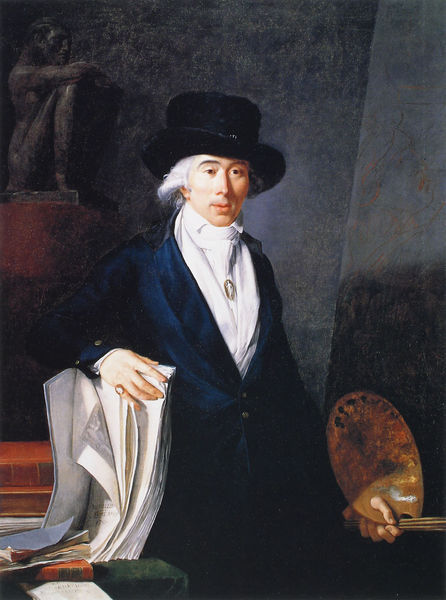
Titel: Selbstporträt
Künstler: Jean-Baptiste Lebrun
Institution: Privatsammlung
Schlagwörter: blau, blätter, gemälde, hand, mann, schatten, weiß, gelb, grün, sitzen, grau, hut, licht, nase, schmuck, schwarz, tisch, rot, tuch, zylinder, anzug, hemd, jacke, wand, arm, kragen, silber, bildnis, herr, portrait, porträt, figur, haare, mantel, brosche, knopf, skulptur, statue, perücke, lächeln, bücher, papier, noten, farben, kette, frack, krawatte, atelier, maler, gehrock, sakko, selbstporträt, weste, ring, buch, medaillon, künstler, text, selbstbildnis, leinwand, palette, pinsel, punsel, heft, selbstportrait, seiten, block, skizzenbuch, perrücke, farbpalette, hur, skizzenblock, rankreich, leihnwand, prosche